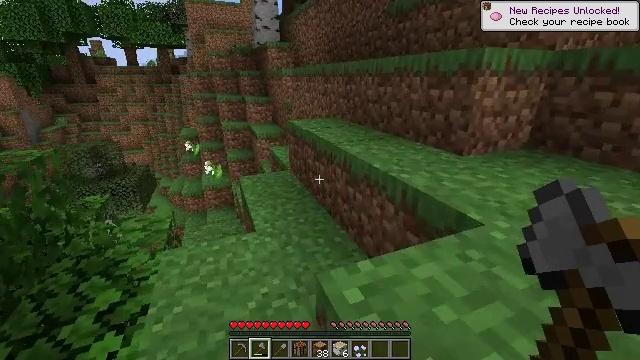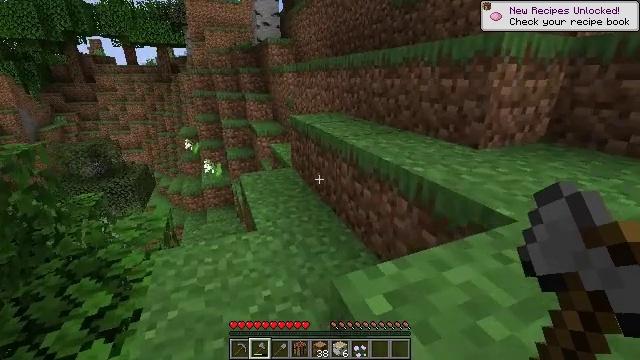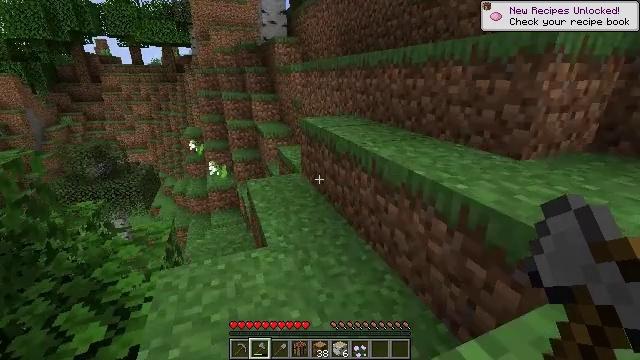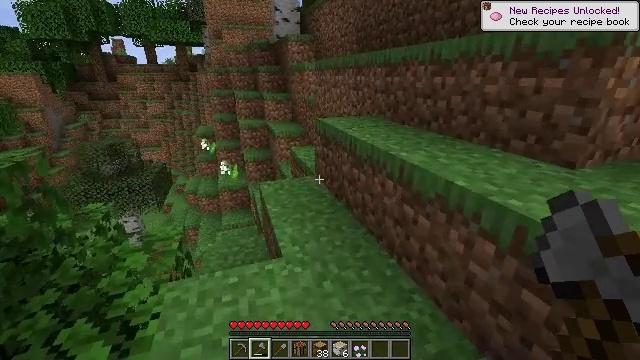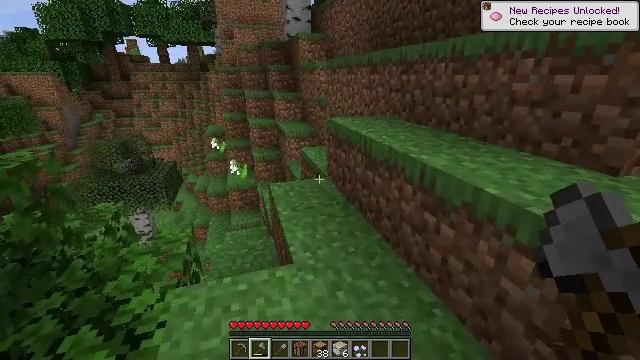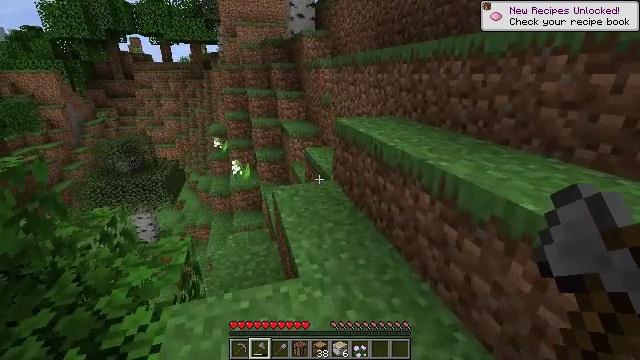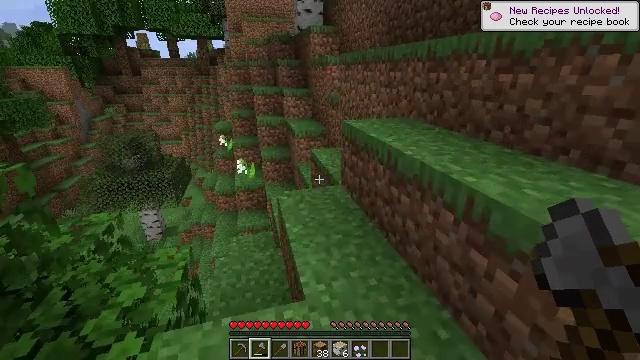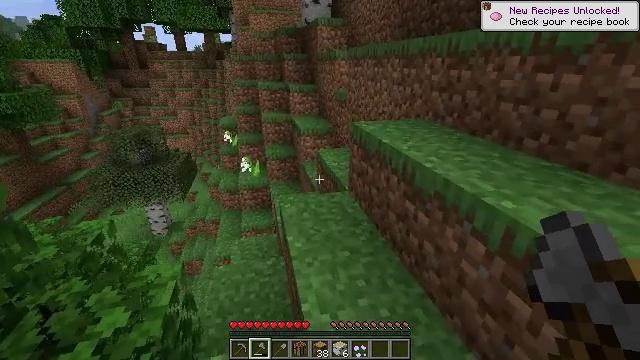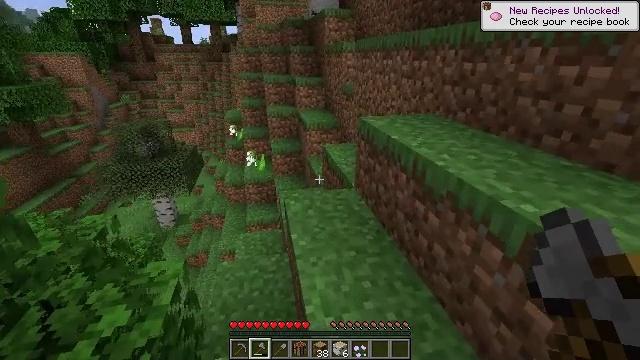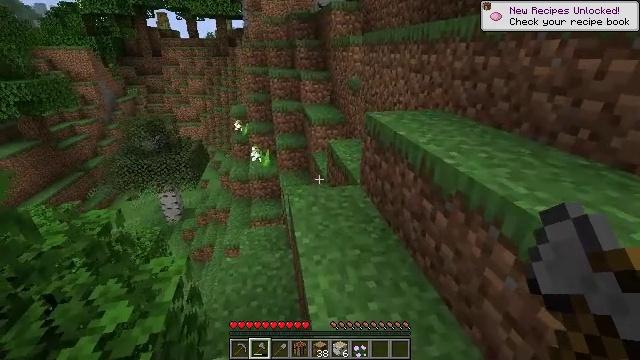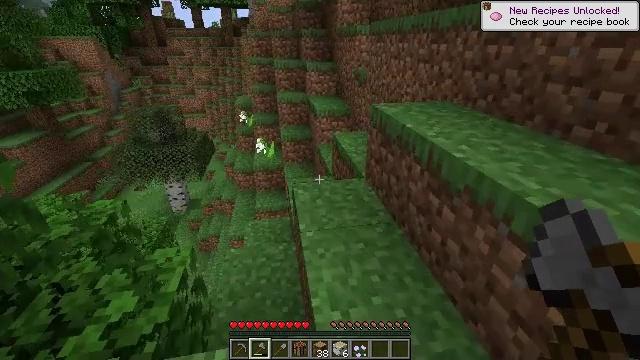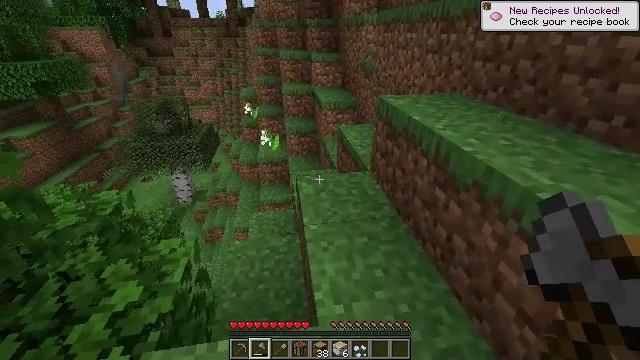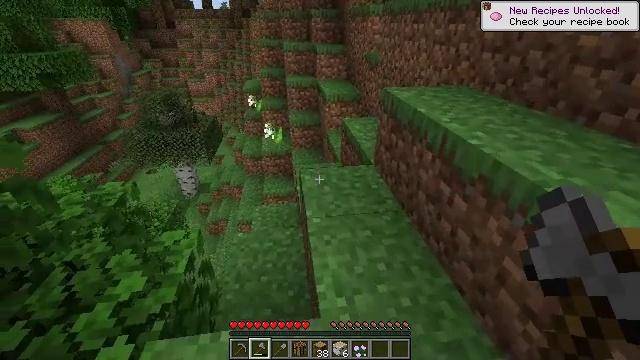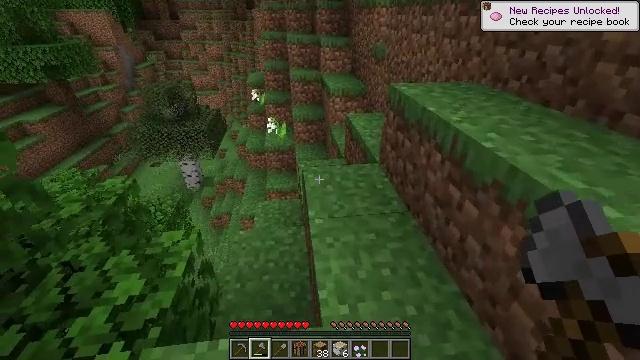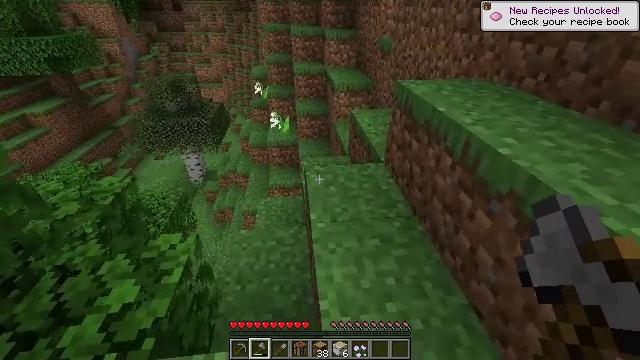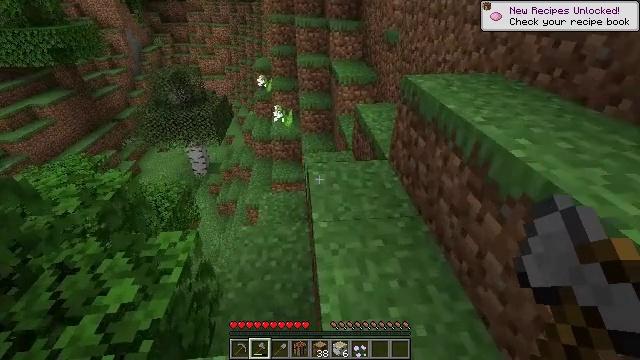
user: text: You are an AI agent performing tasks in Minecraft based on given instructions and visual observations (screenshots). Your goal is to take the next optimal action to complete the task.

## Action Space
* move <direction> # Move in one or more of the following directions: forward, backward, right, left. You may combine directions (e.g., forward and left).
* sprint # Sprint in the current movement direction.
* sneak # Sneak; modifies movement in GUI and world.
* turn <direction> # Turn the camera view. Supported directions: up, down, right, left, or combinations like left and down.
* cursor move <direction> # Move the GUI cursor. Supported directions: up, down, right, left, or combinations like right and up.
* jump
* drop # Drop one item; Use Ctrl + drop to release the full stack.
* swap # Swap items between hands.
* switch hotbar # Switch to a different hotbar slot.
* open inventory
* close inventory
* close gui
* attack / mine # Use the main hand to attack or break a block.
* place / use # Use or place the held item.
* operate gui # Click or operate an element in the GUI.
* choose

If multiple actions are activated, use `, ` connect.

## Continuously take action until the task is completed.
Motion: motion action
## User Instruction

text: Harvest a lily of the valley to use for decoration or dye.
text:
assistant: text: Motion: move forward
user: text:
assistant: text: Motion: move forward
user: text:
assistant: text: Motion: move forward, turn left
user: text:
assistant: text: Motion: move forward, turn left
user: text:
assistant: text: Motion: move forward
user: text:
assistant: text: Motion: move forward, turn left
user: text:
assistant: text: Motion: move forward, turn left and down
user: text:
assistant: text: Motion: turn left and down
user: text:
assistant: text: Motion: turn left and down
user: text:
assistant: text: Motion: turn left and down
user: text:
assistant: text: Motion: turn left and down
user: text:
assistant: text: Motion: turn down
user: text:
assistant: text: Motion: move forward, turn down
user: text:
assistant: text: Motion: move forward, turn down
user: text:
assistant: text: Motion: move forward, turn down
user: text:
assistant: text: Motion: move forward, turn down
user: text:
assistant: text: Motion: move forward, turn down
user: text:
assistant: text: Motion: move forward, turn down
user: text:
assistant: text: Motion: move forward, turn left and down
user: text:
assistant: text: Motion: move forward, turn left and down
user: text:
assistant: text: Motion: move forward, turn left
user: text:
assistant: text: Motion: move forward
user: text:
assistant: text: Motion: no_op
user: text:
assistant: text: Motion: no_op
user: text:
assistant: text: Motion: no_op
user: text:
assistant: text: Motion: no_op
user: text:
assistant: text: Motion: no_op
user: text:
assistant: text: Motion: turn down
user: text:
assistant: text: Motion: move forward, turn down
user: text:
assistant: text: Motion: move forward